Interaction volume radius: 10 \u00c5
Interaction volume height: 15 \u00c5
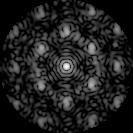
Disorder parameter: 0.5376